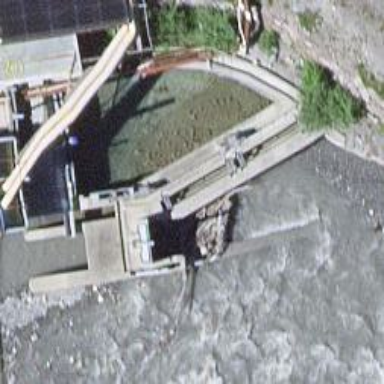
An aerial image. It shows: Weir in waterway.